Question: I have a pivot table created from external data source(access) that contain number of records for each hour on a weekly basis for an average period of 3 months. Just beside this pivot table, I've created a column that calculates the average number record for each hour for a day. (A week here is just 5 days - sat & sun don't count).
To achieve the above, I have created a UDF that counts the number of weeks from the pivot data field (Week_Ending). To ensure the code don't count ghost or non-existent weeks, I have used the pivotcache refresh in the UDF. This works perfectly, except it now gives #value (A value used in the formula is the wrong data type) in the cells where I expect the daily average. I have found no issue with the cell formula and works if a single week is selected from the field "Week_Ending" instead of ALL.
I have attached the code and cell function and an image of the issue.

Cells formula in Cell E6 and it is similar upto cell E29 (Hourly cell reference is incremented by 1 for each cell)
'''
=IF($E$4=1,GETPIVOTDATA("CountOfCase_Id",$A$4,"HOURLY",A6)/5,GETPIVOTDATA("CountOfCase_Id",$A$4,"HOURLY",A6)/($E$4*5))
'''
Vba UDF function
'''
Option Explicit
Function WeekCount(InputVal As Variant) As Integer
Dim book1 As String, PivotName As String
book1 = ThisWorkbook.Name
With Workbooks(book1).ActiveSheet
If InputVal = "(All)" Then
PivotName = .PivotTables(1).Name
.PivotTables(PivotName).PivotCache.MissingItemsLimit = xlMissingItemsNone
.PivotTables(PivotName).PivotCache.Refresh
WeekCount = .PivotTables(PivotName).PivotFields("WEEK_ENDING").PivotItems.Count
Else
WeekCount = 1
End If
End With
End Function
'''
I appreciate any help. Excel version is 2003.
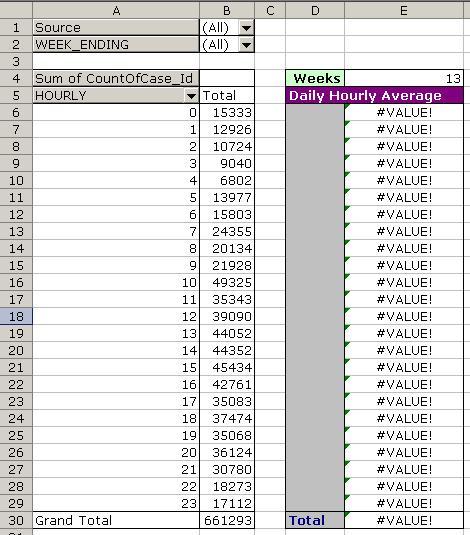
Answer: The problem turned out to be with
> .PivotTables(PivotName).PivotCache.Refresh
in the UDF and not fixed with 'Application.Volatile'. However @GSerg's <URL> without 'p.update' seems to have worked.